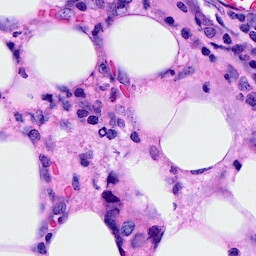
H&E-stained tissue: Breast